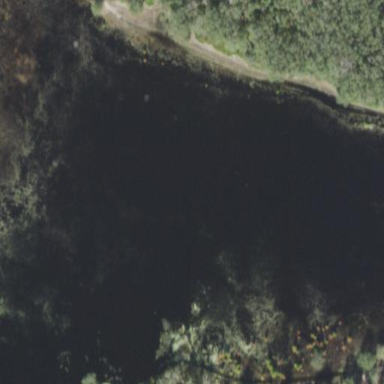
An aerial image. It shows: Marsh wetland.